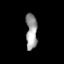
Tissue: prostate
Cell type: T cells
Senescence score: 0.712
Nuclear area (px): 396
Mean DAPI intensity: 156.465